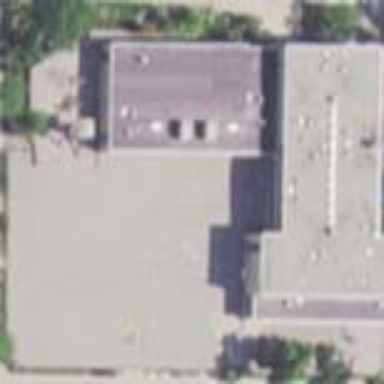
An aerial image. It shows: School.